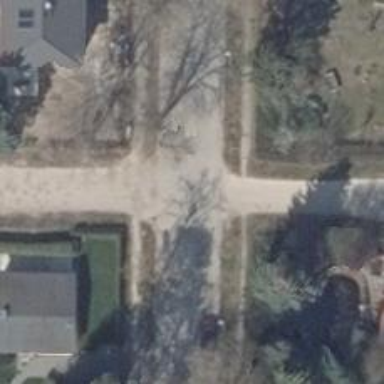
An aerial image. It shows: Residential road with compacted surface.